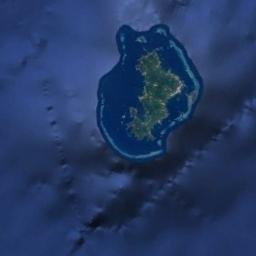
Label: island